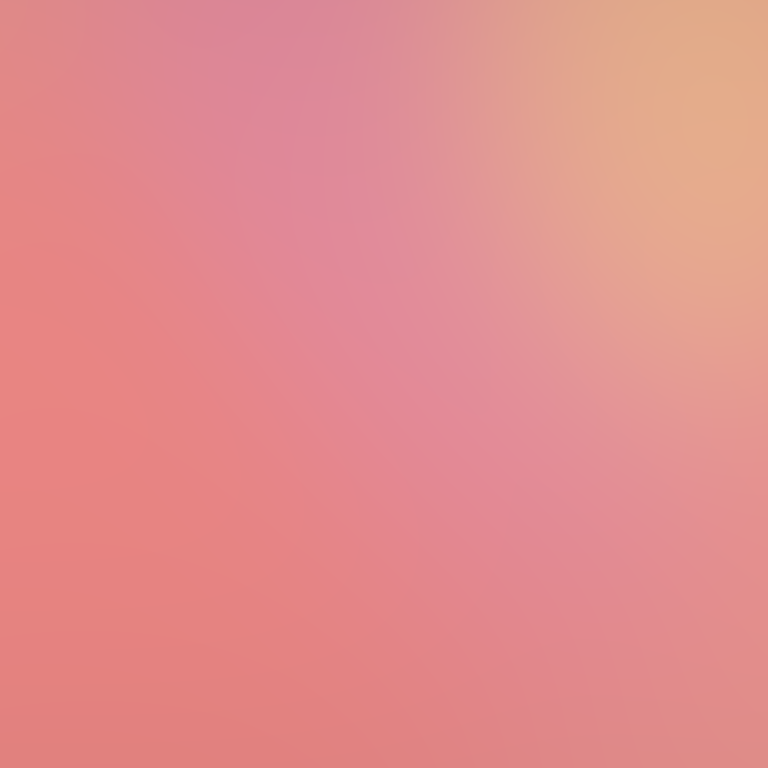
Abstract light effect, smooth gradient from soft pink to warm peach, serene atmosphere, diffuse glow, no room, no furniture, no objects.